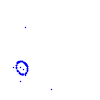
Particle: proton